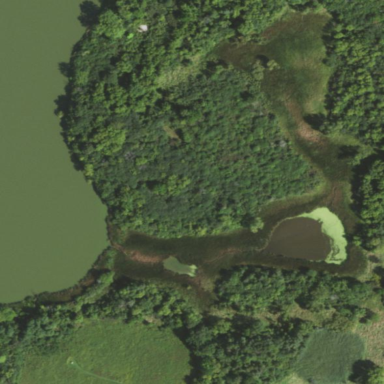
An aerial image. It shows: Beautiful wet meadow natural wetland.